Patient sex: F
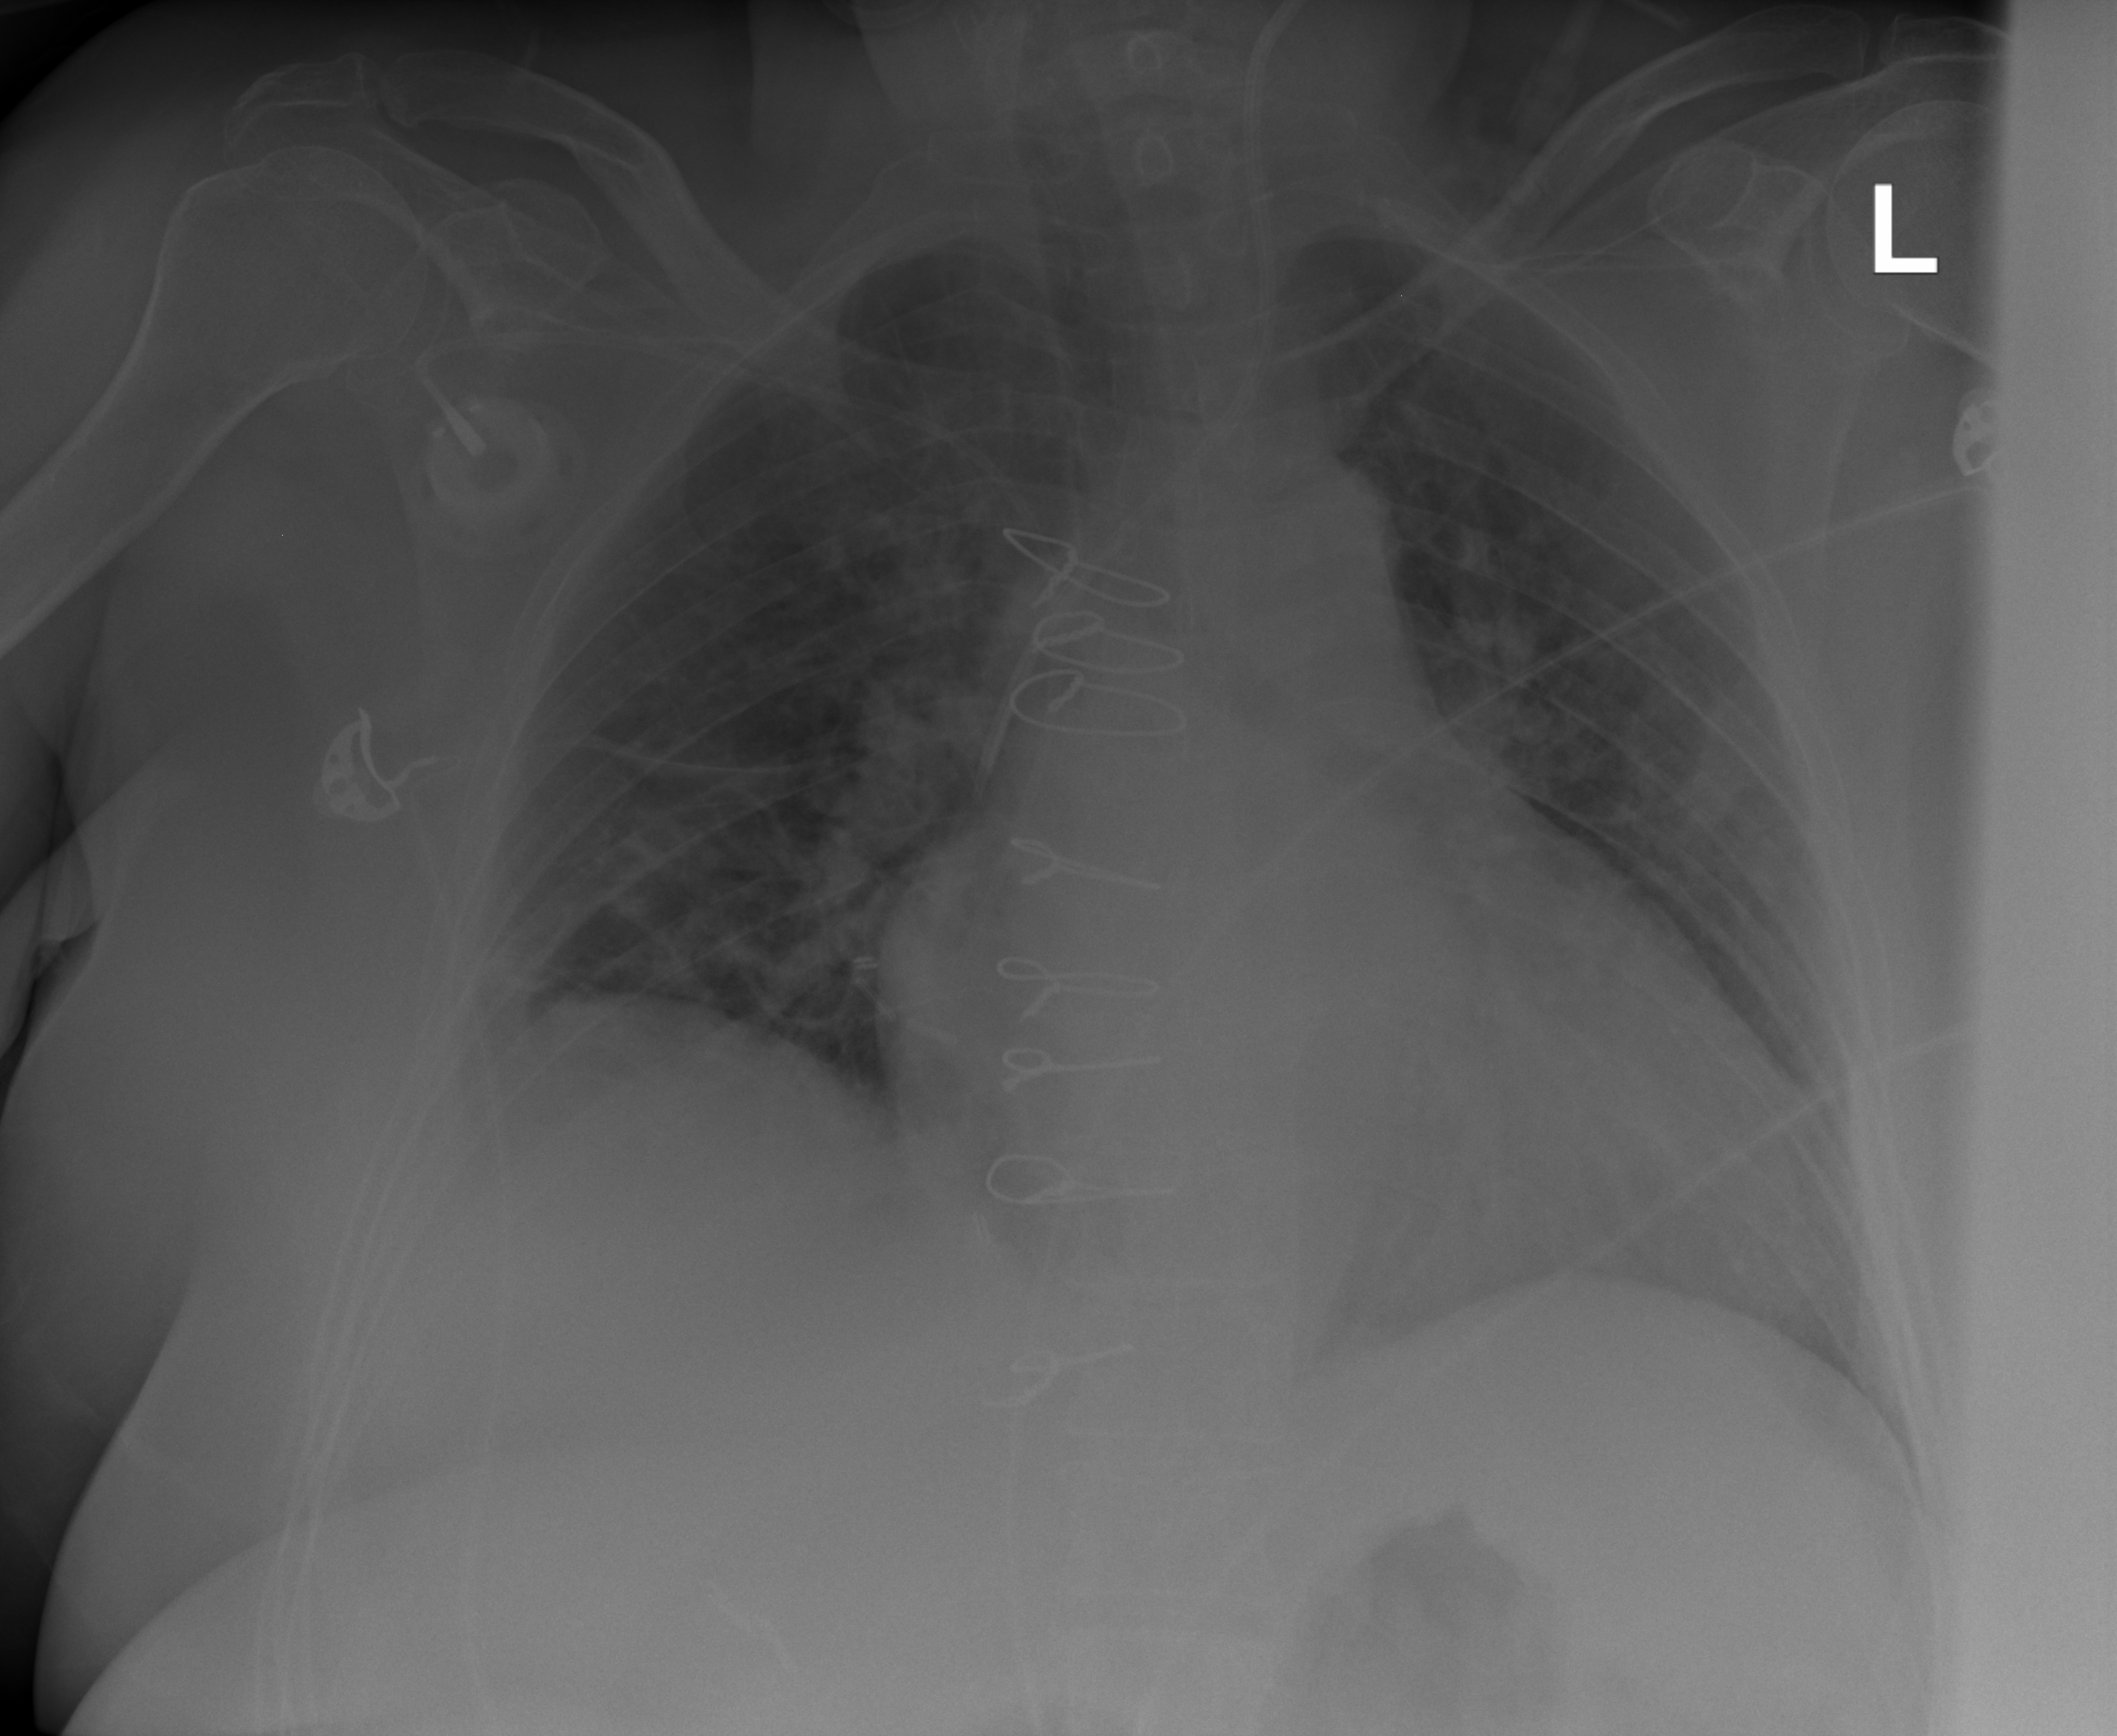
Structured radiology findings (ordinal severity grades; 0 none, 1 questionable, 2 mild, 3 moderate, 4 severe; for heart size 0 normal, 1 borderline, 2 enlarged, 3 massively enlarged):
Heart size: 2
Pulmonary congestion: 2
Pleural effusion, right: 2
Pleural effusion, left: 0
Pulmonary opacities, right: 0
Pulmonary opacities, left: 0
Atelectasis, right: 0
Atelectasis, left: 0